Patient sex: M
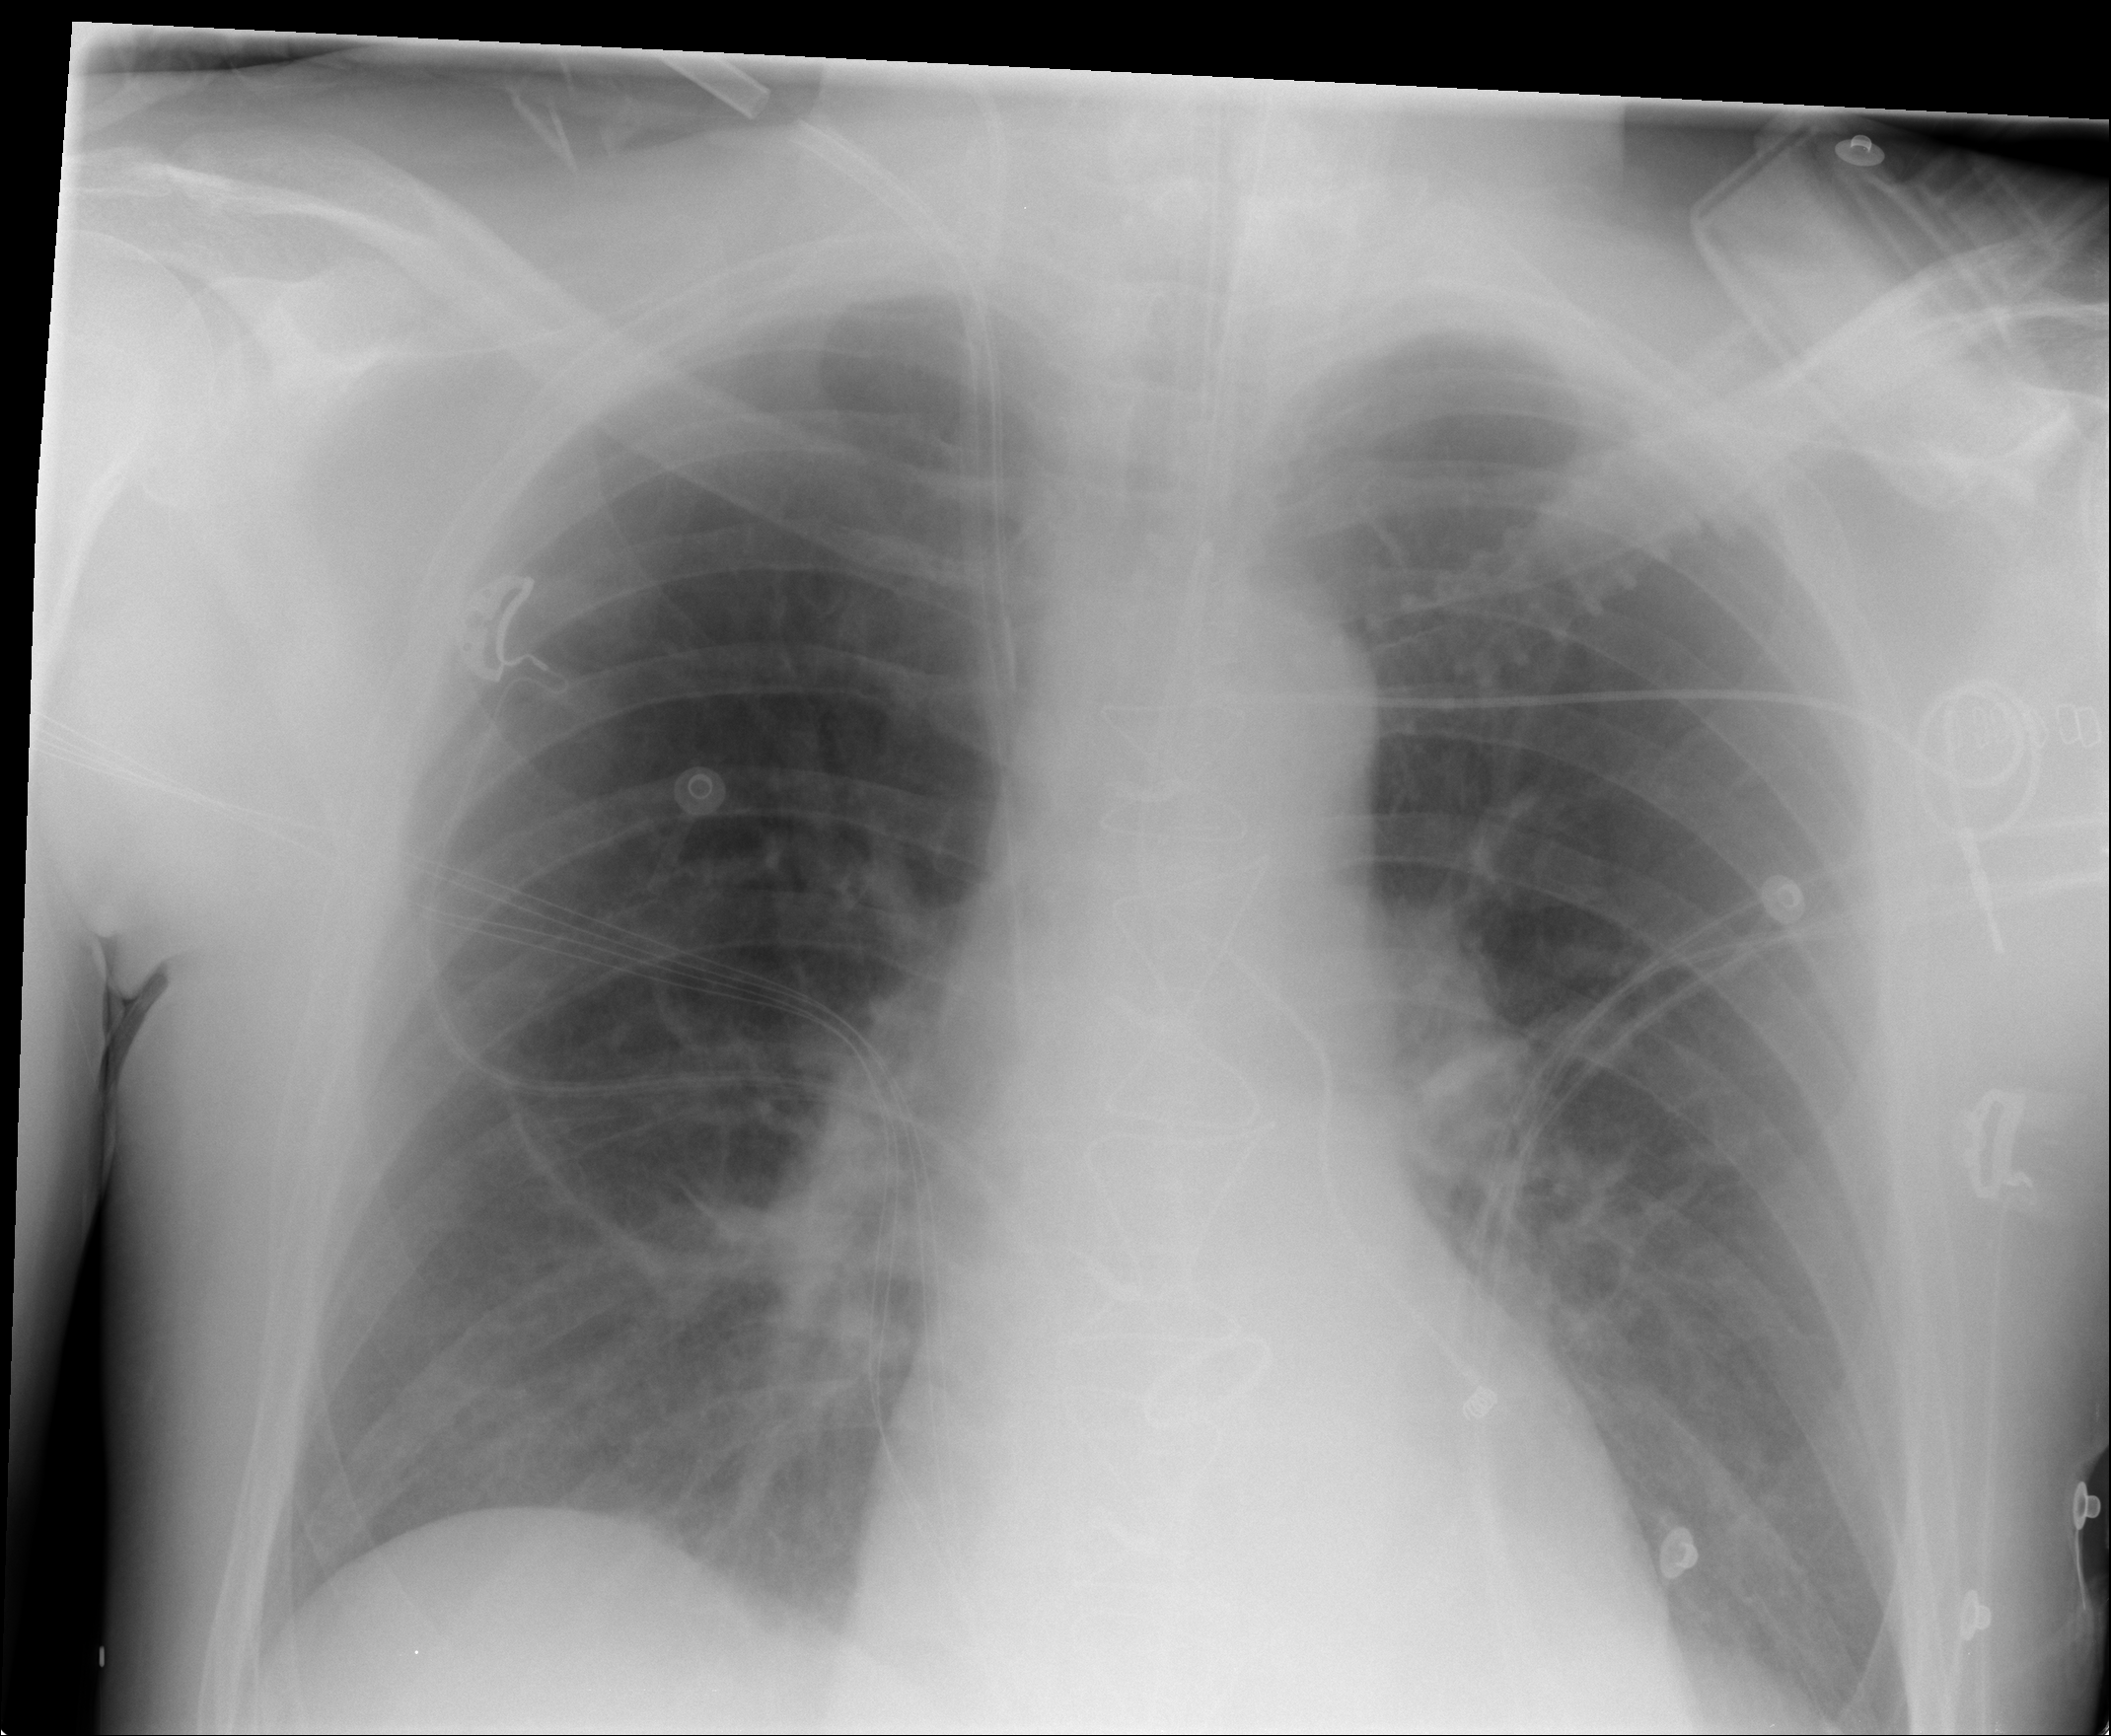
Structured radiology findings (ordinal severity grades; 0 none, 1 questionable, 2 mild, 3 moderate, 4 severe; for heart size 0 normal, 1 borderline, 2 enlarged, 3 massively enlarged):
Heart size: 0
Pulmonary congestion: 0
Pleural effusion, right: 0
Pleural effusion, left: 0
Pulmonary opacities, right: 0
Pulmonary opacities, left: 0
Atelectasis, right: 2
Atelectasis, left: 2